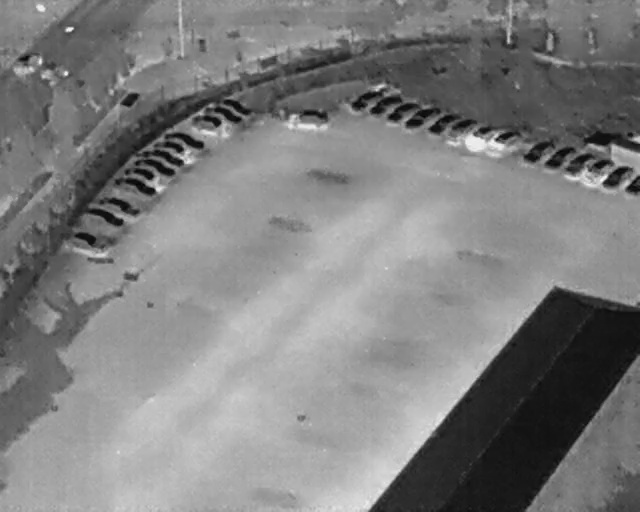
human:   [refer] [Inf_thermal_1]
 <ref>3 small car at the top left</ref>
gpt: <box>[[24, 27, 28, 29, 109], [25, 26, 31, 28, 109], [2, 8, 5, 15, 151]]</box>

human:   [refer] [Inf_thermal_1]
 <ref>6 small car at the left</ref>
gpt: <box>[[12, 40, 19, 43, 108], [14, 38, 22, 41, 108], [17, 35, 24, 37, 111], [19, 32, 24, 34, 109], [21, 31, 27, 33, 109], [22, 29, 28, 31, 109]]</box>

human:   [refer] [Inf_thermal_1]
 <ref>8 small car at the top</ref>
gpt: <box>[[29, 22, 34, 25, 109], [31, 20, 37, 23, 109], [34, 19, 39, 21, 119], [54, 17, 59, 20, 46], [57, 19, 62, 21, 46], [59, 20, 65, 23, 46], [63, 21, 68, 24, 46], [66, 22, 71, 25, 46]]</box>

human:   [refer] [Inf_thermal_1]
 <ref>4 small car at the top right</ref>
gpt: <box>[[68, 23, 74, 26, 46], [72, 25, 77, 27, 46], [75, 25, 81, 29, 46], [81, 28, 86, 31, 46]]</box>

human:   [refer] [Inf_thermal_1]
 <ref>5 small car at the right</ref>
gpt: <box>[[84, 29, 90, 32, 46], [87, 30, 93, 33, 46], [90, 31, 96, 35, 46], [93, 32, 98, 35, 46], [96, 34, 100, 37, 2]]</box>